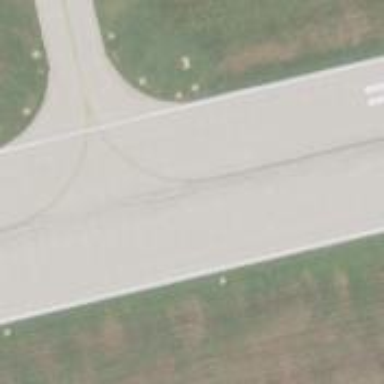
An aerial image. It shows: View of taxiway at the airport.